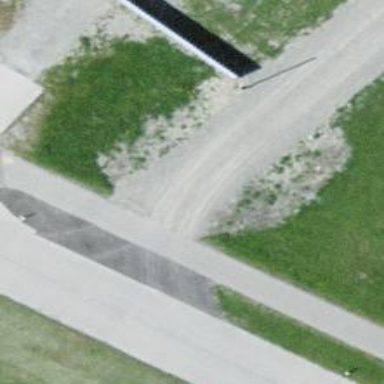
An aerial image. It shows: Asphalt track with grade 1 tracktype.